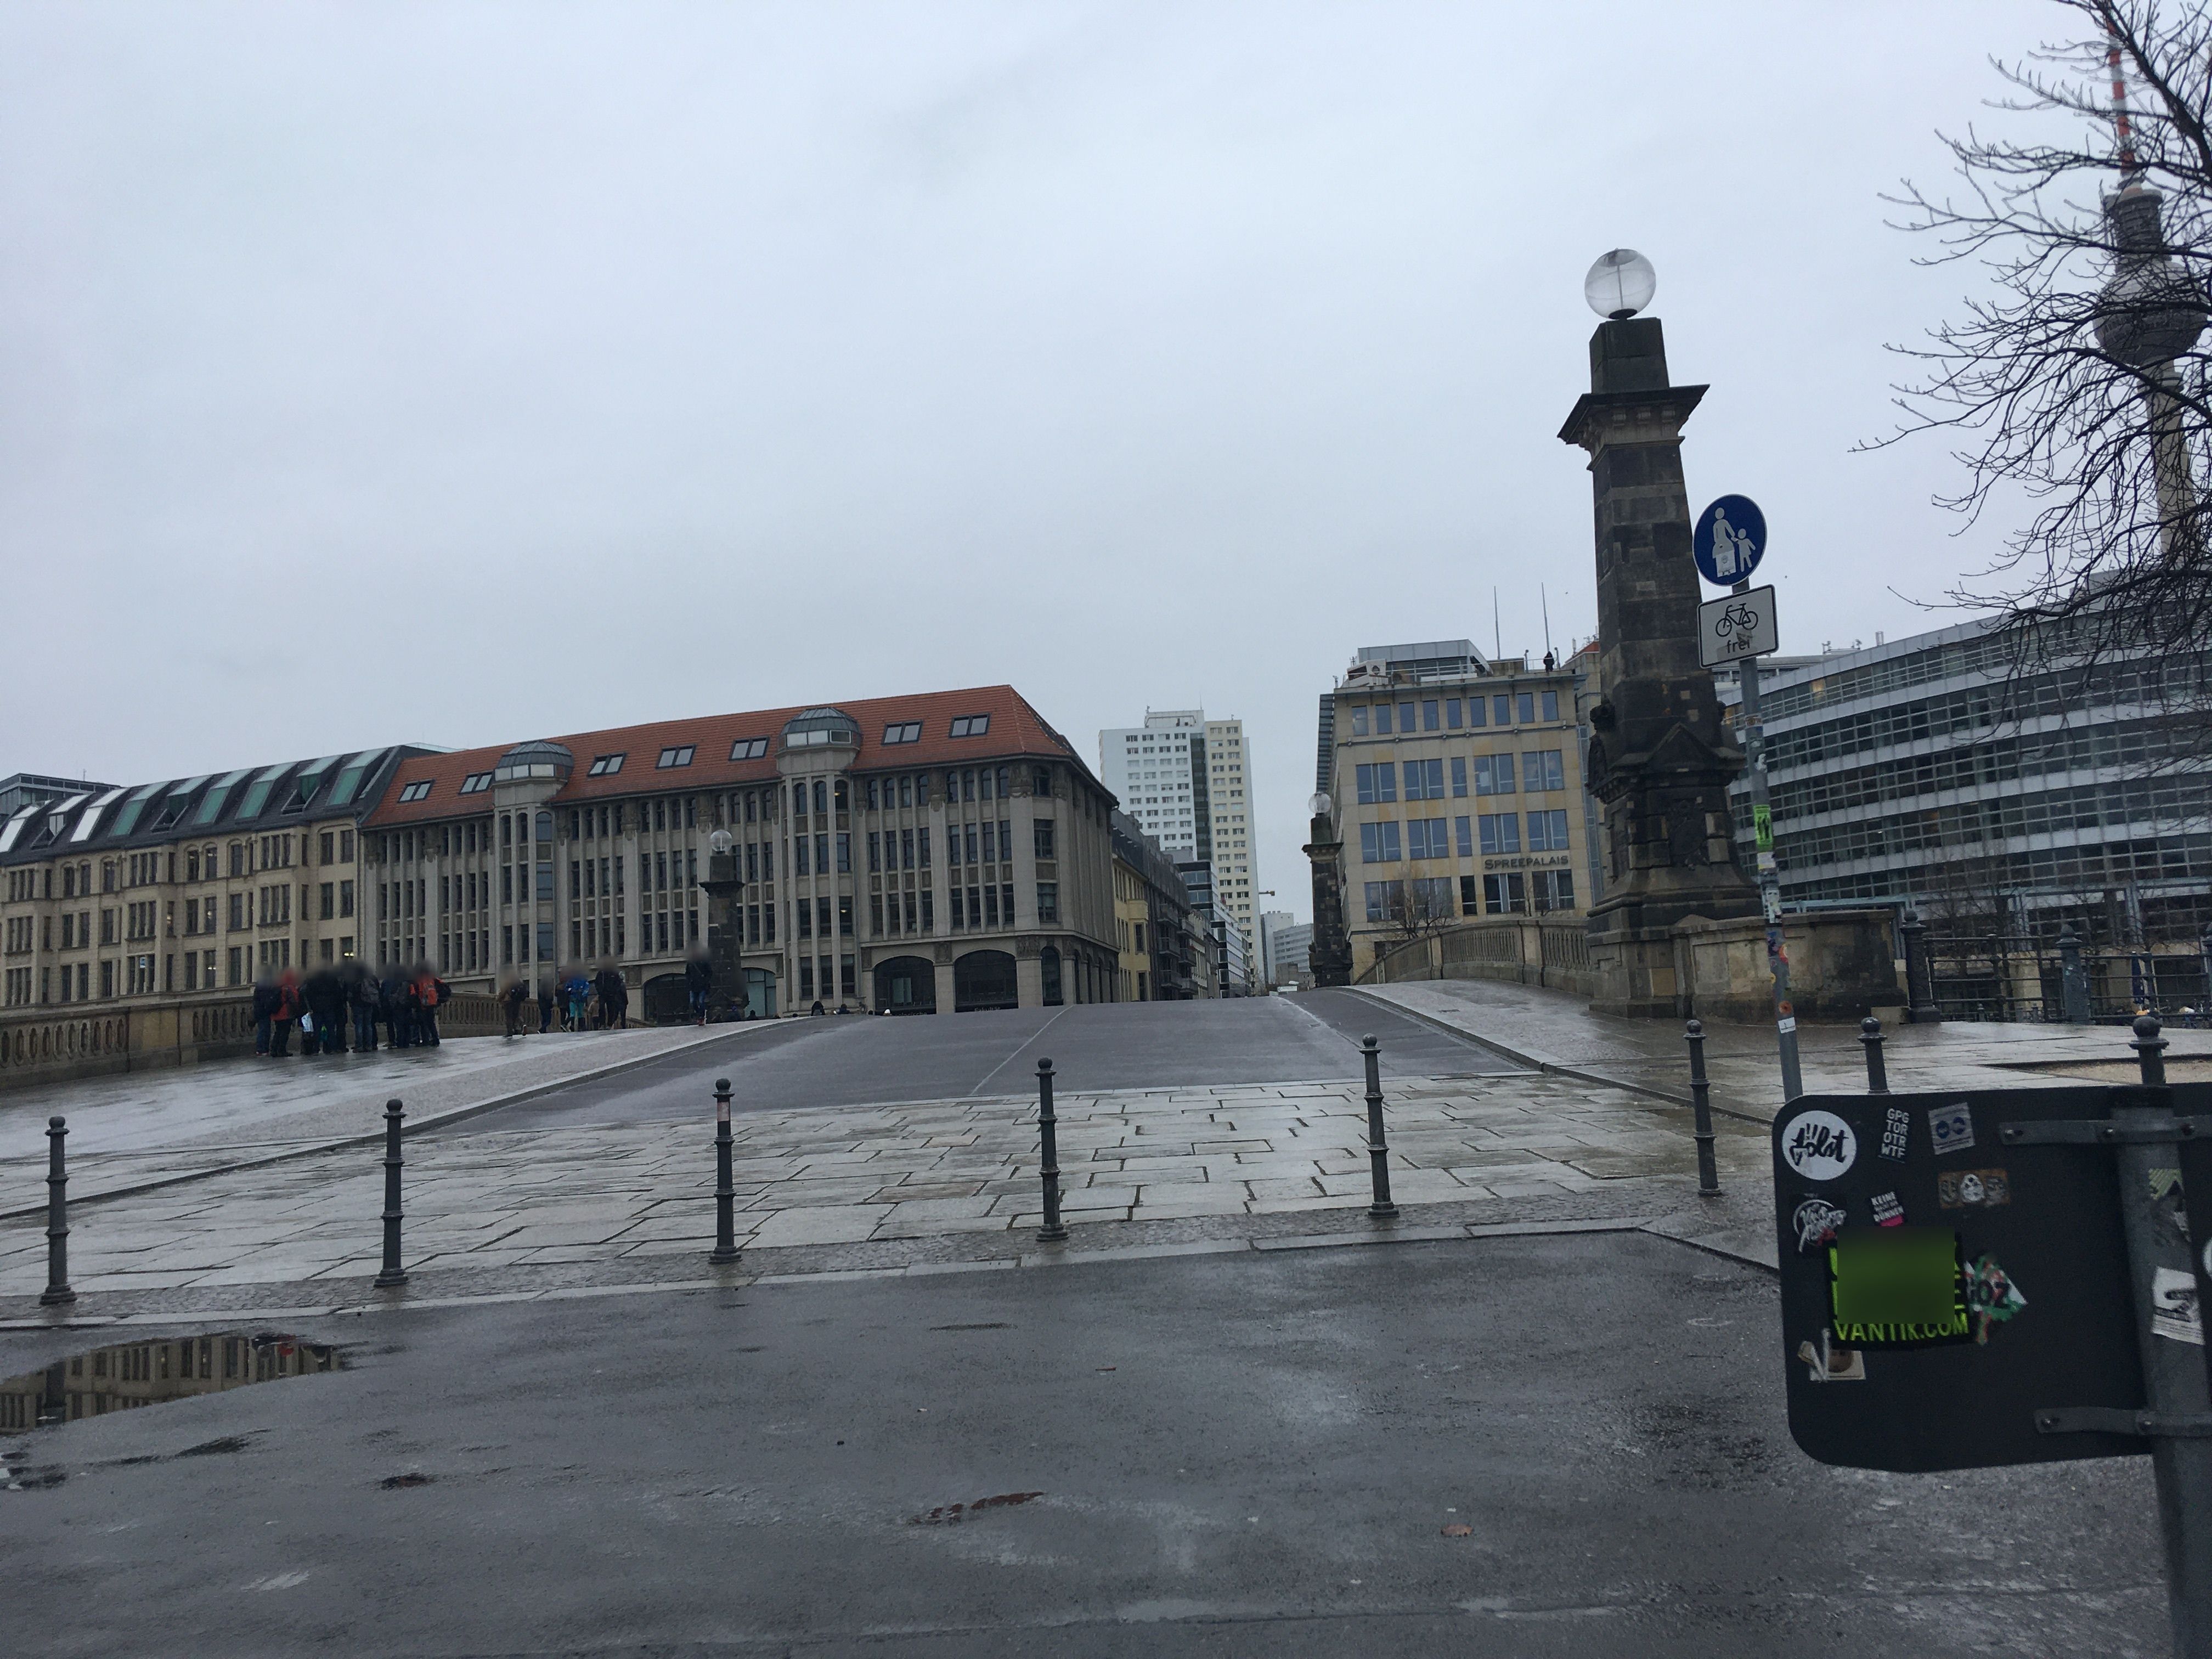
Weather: snowy
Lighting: day
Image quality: good
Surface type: walking surface
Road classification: footway, living_street
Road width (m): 13.0
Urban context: urban centre
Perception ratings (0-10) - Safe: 5.15, Lively: 8.67, Beautiful: 8.39, Boring: 2.24, Depressing: 7.24, Wealthy: 9.31